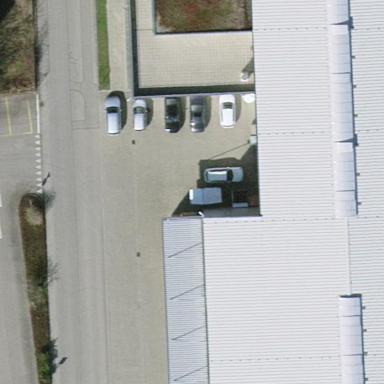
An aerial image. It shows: Industrial building.